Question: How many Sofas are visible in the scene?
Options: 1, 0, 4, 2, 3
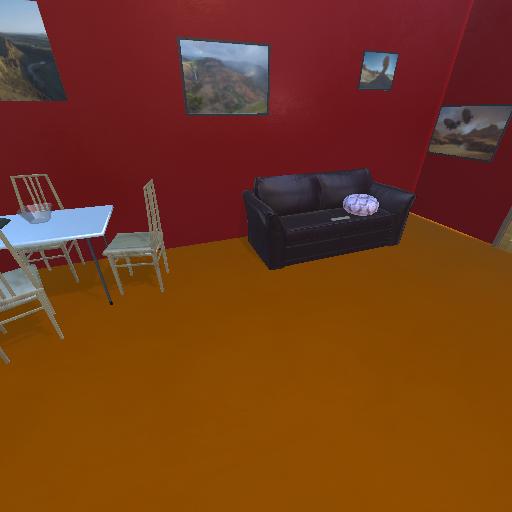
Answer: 1